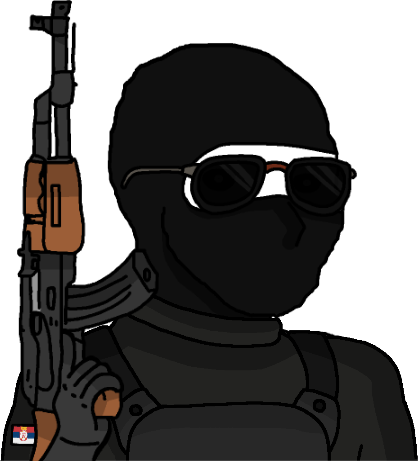
Label: 5_Oomer